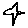
Label: bird